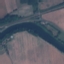
Label: River